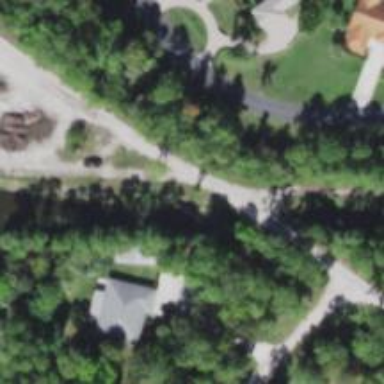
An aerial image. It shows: Track road.